Question: In SQL Server Configuration Manager, I have 2 SQL Servers :
'SQLEXPRESS' and 'MSSQLSERVER', how can I know which one is the default ?
I have more questions
I have created a new database called TEST with a new table called test1
In visual web developer I am adding new data connection , in the server name dropdown , after I refresh, only one server appears, why ?
And in the database name I have nothing.

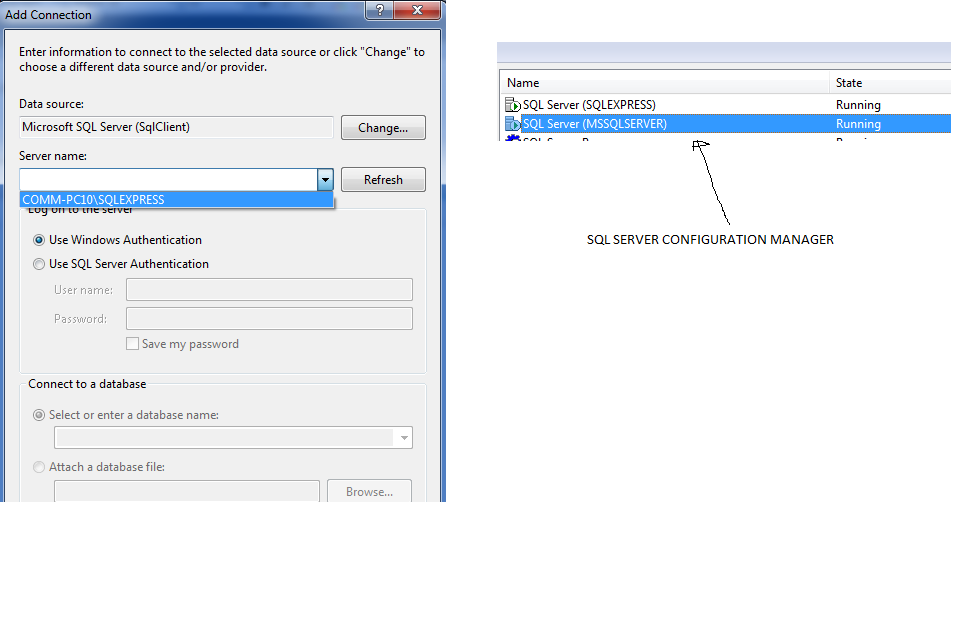
Answer: You've got two instances of SQL Server running on your machine - you just specify which one you want to connect to in the server name box. The "default" will be the instance listed as MSSQLSERVER which you connect to by just specifying your machine name or "localhost" in the server name box.